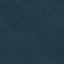
Label: Forest